Question: Following problem: Whenever I try to sent a HTML-email through rails, it arrives at my googlemail-adress as an empty email with the content as an attachment.
I'm not quite sure what I'm doing wrong here.
Setup as follows:
'''
/app/mailers/testmail.rb
class Testmail < ActionMailer::Base
default :from => "our_adress@our.router"
default_url_options[:host] = '10.10.8.1'
def email
subject 'Willkommen!'
recipients 'me@googlemail.com'
from 'our_adress@our.router'
sent_on Time.now
end
end
/app/views/testmail/email.html.erb
<p>Dies ist eine <strong>Testmail!</strong></p>
/app/views/testmail/email.text.erb
Dies ist eine Test-Email!
'''
This is what arrives in my Googlemail-Account:

The first email is what it looks like with with the html.erb and text.erb active, the second one with only text.erb.
Ignore the username "root", that's due to a postfix rewrite because of the actual mailer being on another server (emails from the rails server get sent to the mail server which then actually mails them - not my setup ;)
And here's the raw data from the first email:
'''
Delivered-To: me@googlemail.com
Received: by 10.101.108.3 with SMTP id k3cs279048anm;
Wed, 21 Sep 2011 04:24:29 -0700 (PDT)
Received: by 10.204.134.8 with SMTP id h8mr508445bkt.11.1316604268267;
Wed, 21 Sep 2011 04:24:28 -0700 (PDT)
Return-Path: <inet@our_server>
Received: from our_server (our_server. [100.0.0.0])
by mx.google.com with ESMTP id i7si2877863bke.<PHONE>.09.21.04.24.27;
Wed, 21 Sep 2011 04:24:28 -0700 (PDT)
Received-SPF: neutral (google.com: 100.0.0.0 is neither permitted nor denied by best guess record for domain of inet@our_server) client-ip=100.0.0.0;
Authentication-Results: mx.google.com; spf=neutral (google.com: 100.0.0.0 is neither permitted nor denied by best guess record for domain of inet@our_server) smtp.mail=inet@our_server
Received: from zero (our_server [100.0.0.1])
by our_server (Postfix) with SMTP id 4251724B65
for <me@googlemail.com>; Wed, 21 Sep 2011 13:24:26 +0200 (CEST)
Received: by zero (sSMTP sendmail emulation); Wed, 21 Sep 2011 13:24:26 +0200
From: "root" <inet@our_server>
Date: Wed, 21 Sep 2011 13:24:25 +0200
To: me@googlemail.com
Message-ID: <4e79c96a2ed6b_2ba53f7fe85ced9044023@zero.our_router.mail>
Subject: Willkommen!
Mime-Version: 1.0
Content-Type: multipart/alternative
Content-Transfer-Encoding: 7bit
----==_mimepart_4e79c96a1adc0_2ba53f7fe85ced90437f9
Date: Wed, 21 Sep 2011 13:24:26 +0200
Mime-Version: 1.0
Content-Type: text/plain;
charset=UTF-8
Content-Transfer-Encoding: 7bit
Content-Disposition: inline
Content-ID: <4e79c96a28cbb_2ba53f7fe85ced9043891@zero.our_router.mail>
Dies ist eine Test-Email!
----==_mimepart_4e79c96a1adc0_2ba53f7fe85ced90437f9
Date: Wed, 21 Sep 2011 13:24:26 +0200
Mime-Version: 1.0
Content-Type: text/html;
charset=UTF-8
Content-Transfer-Encoding: 7bit
Content-Disposition: inline
Content-ID: <4e79c96a2bd8d_2ba53f7fe85ced90439a1@zero.our_router.mail>
<p>Dies ist eine <strong>Testmail!</strong></p>
----==_mimepart_4e79c96a1adc0_2ba53f7fe85ced90437f9--
'''
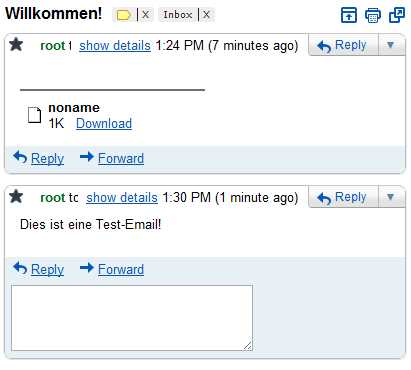
Answer: Okay, found the answer: The above version of assembling the email does NOT include the boundary neccessary. However,
'''
mail(:to => 'whoever@wheree.ver')
'''
will work and set the correct boundaries.